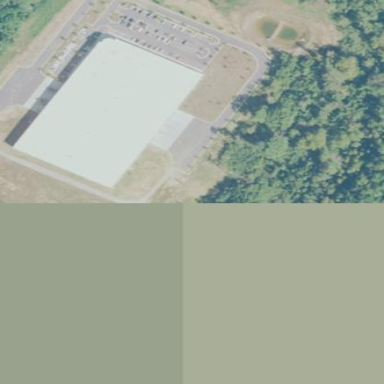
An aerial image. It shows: Warehouse building.